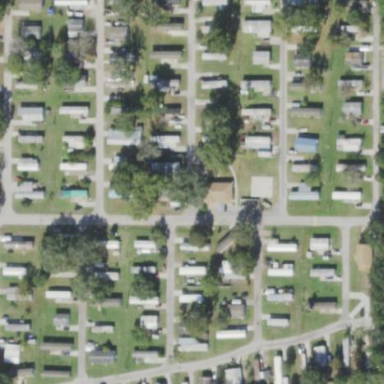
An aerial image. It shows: Residential area known as trailer park.